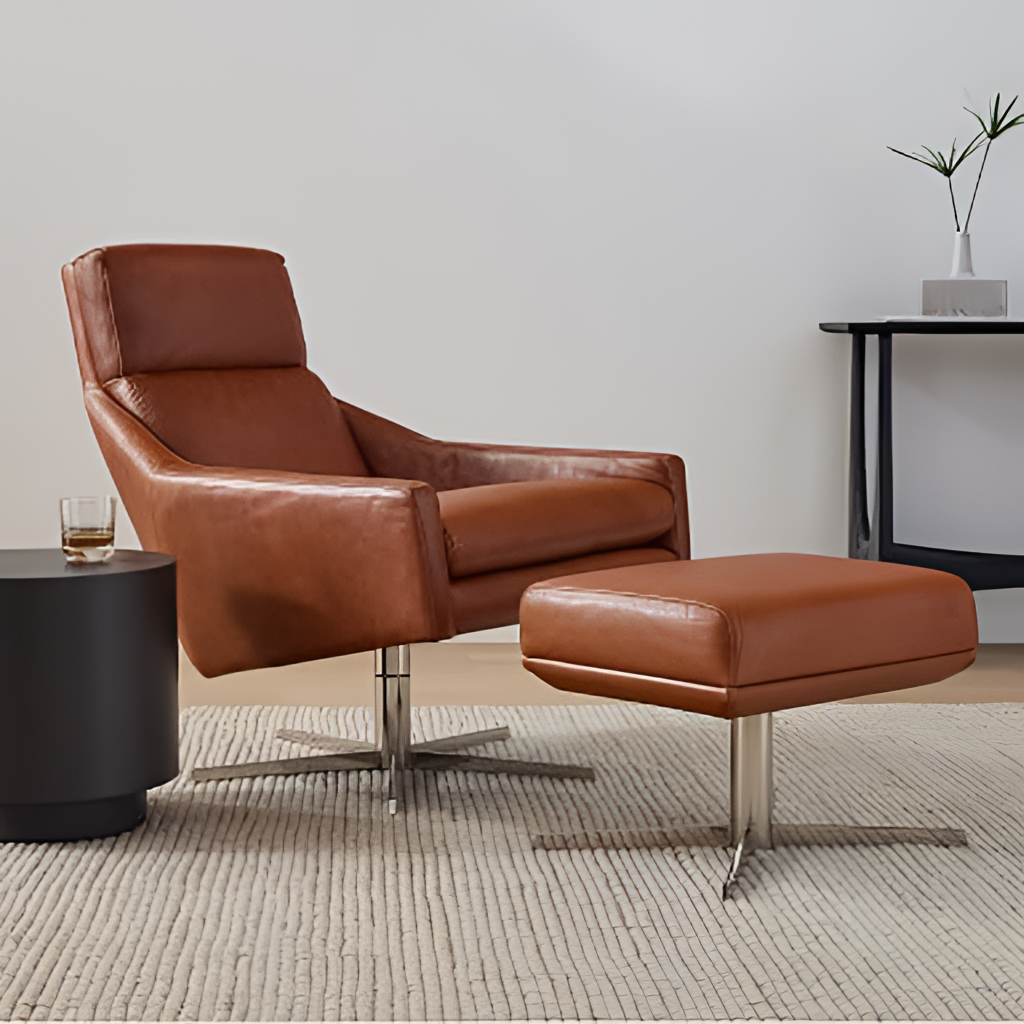
living room, leather armchair and ottoman, modern, white paint wallpaper, with solid pattern, wood flooring, with plank pattern